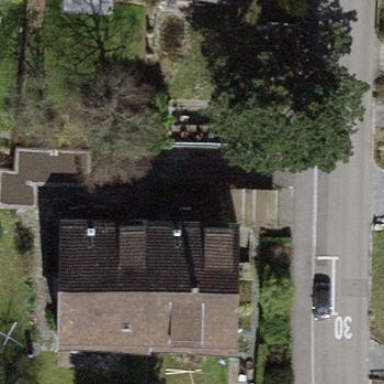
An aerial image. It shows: Building with tile roof.